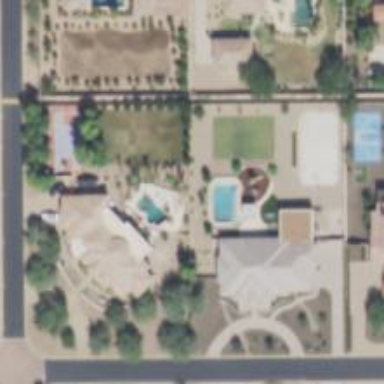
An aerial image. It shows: Outdoor swimming pool in leisure land area.